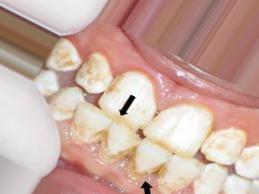
Condition: Tooth Discoloration